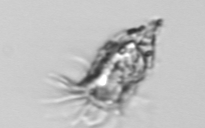
Label: Tintinnopsis